Question: So i made a Validation that will check gender if an accurate ID number is inputted, if the data is incorrect then an error will appear beneath the select within the form.
'''
.col
%h4 Participant
= f.field(:full_name, :label => "Full name *")
= f.field(:id_number)
= f.field(:gender, :field_type => :select, :choices => GENDER_SELECT, :label => 'Gender *')
%br #note i added this as the 'hacky' fix
= f.field(:race, :field_type => :select, :choices => RACE_SELECT, :label => 'Race *')
'''
without the '%br' i have the form return the error like this

Is there a less hacky way so that when the error is displayed that it renders it something like this. so that the errors don't overflow onto other form elements
'''
%br
= participant.errors[:gender]
%br
'''
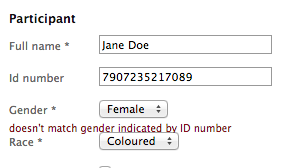
Answer: '''
.field-error
= participant.errors[:gender]
'''
Then use css to style the field-error class.